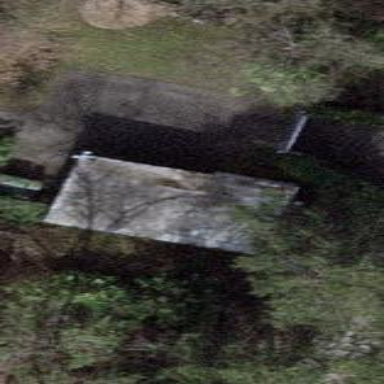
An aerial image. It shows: View of roof of building.